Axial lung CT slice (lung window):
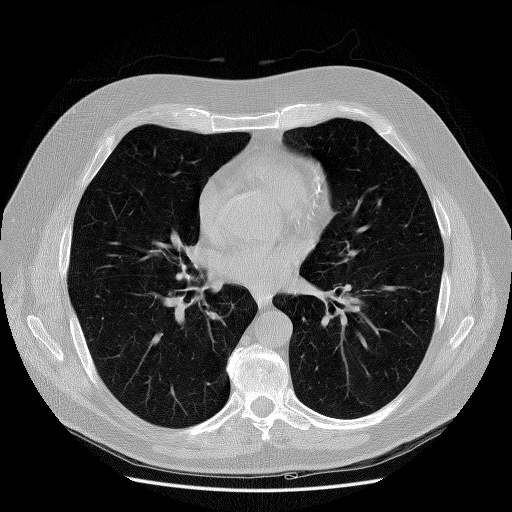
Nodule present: no